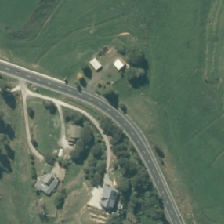
Land cover: urban_build_up